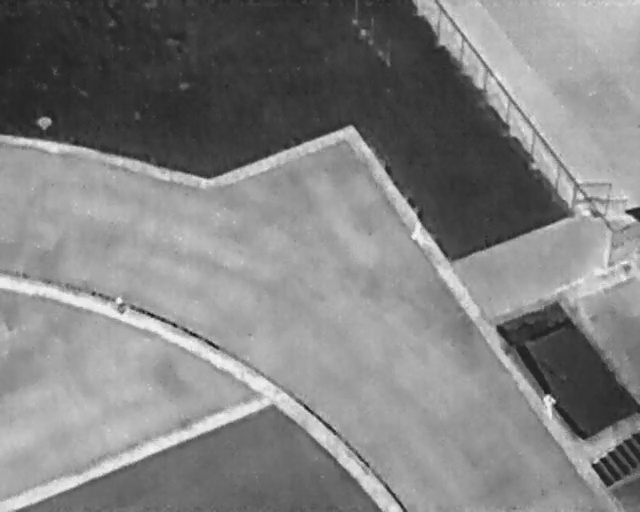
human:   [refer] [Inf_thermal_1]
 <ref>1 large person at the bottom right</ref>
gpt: <box>[[83, 77, 88, 80, 2]]</box>

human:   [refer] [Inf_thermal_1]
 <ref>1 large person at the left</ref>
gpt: <box>[[17, 58, 20, 61, 2]]</box>